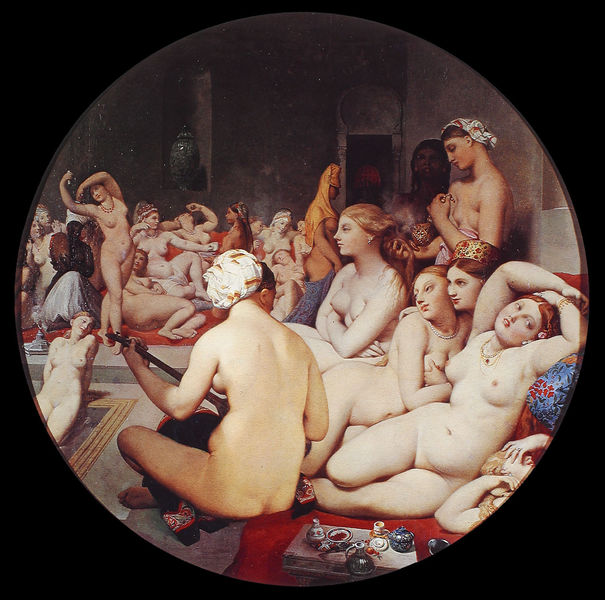
Titel: Das türkische Bad
Künstler: Jean-Auguste-Dominque Ingres
Institution: Paris, Musée du Louvre, Inv. Nr. RF 1934
Schlagwörter: akt, nackt, schatten, frauen, sitzen, busen, licht, tuch, tanz, teppich, tablett, haare, interieur, musik, tanzen, rund, krug, brüste, liegen, kissen, tee, nackte, bad, orient, geschirr, tassen, harem, turban, ingres, freundinnen, dosen, odalisken, hamam, hammam, dienerinnne